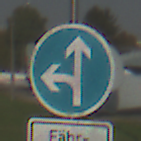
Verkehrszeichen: VorgeschriebeneFahrtrichtungGeradeausOderLinks
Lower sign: SonstigeFahrzeugePersonengruppenFrei4
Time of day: MorningAfternoon
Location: Outdoor (Special)
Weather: Clear
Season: NotSpecified
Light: Natural